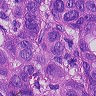
Metastatic tissue present: yes